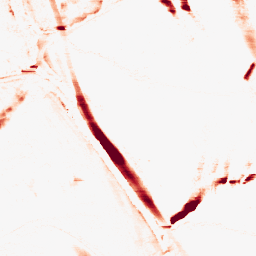
Category: morphological
Decomposition family: morphological_rect
Decomposition parameters: operation: opening
width: 20
height: 3
Upsampling method: quadratic
Upsampling parameters: scale: 2
Upsampling scale: 2